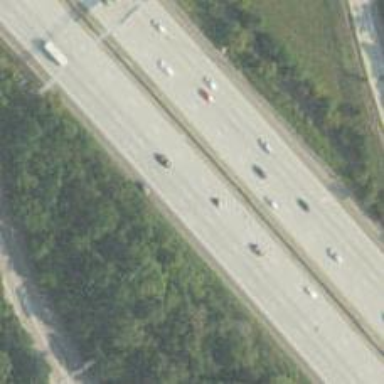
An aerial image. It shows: View of motorway.